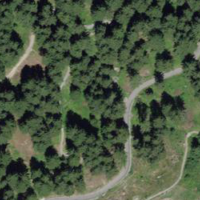
EUNIS habitat code: 43
Species observed at this site:
Lophophanes cristatus